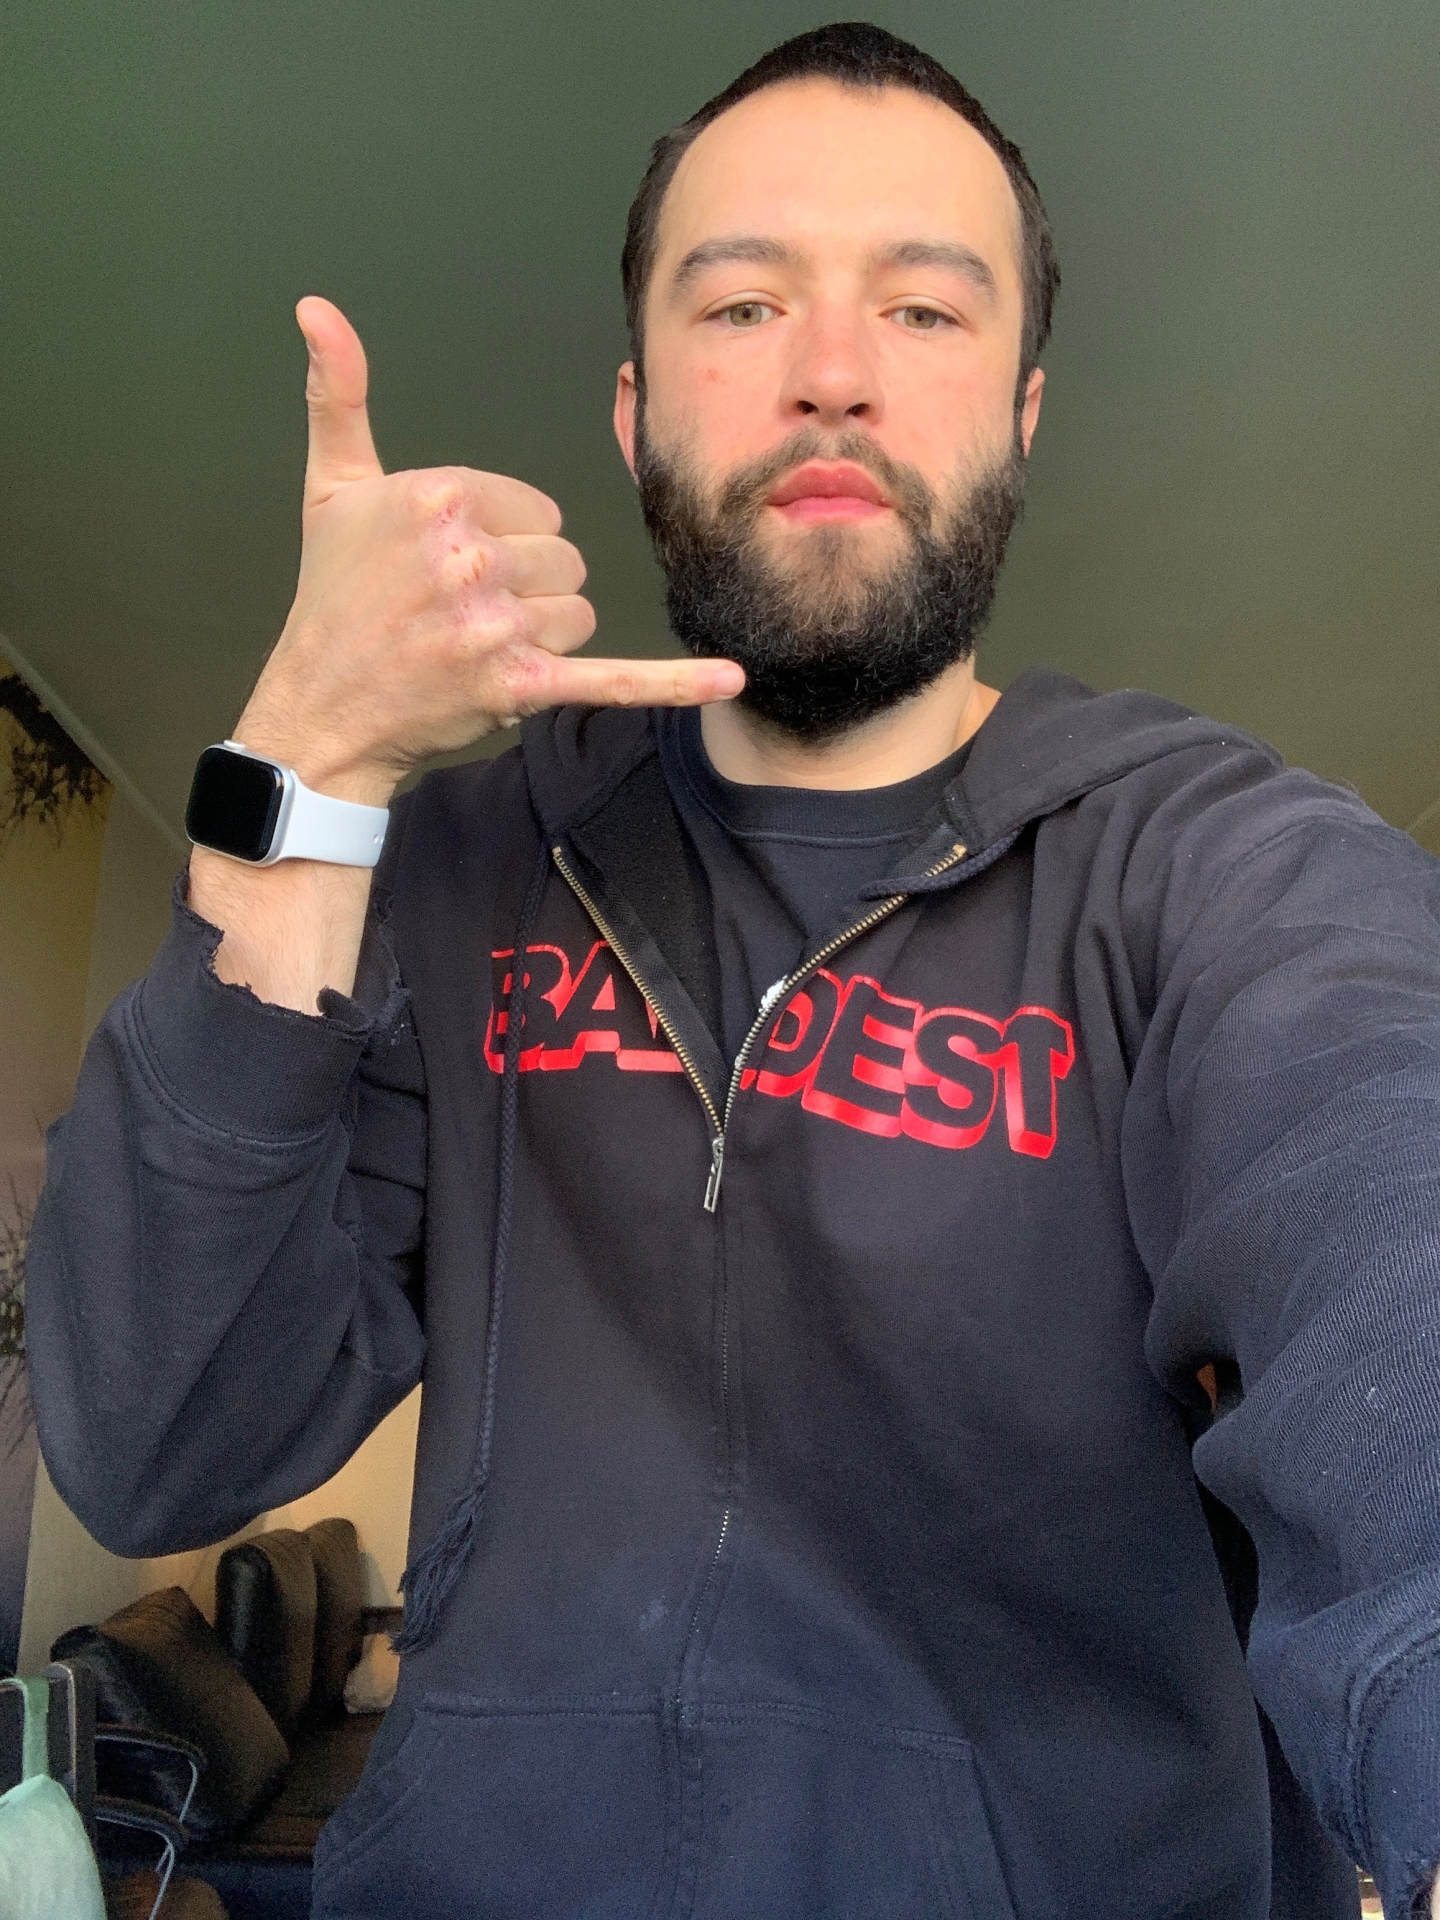
Label: clear